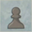
Piece: bP